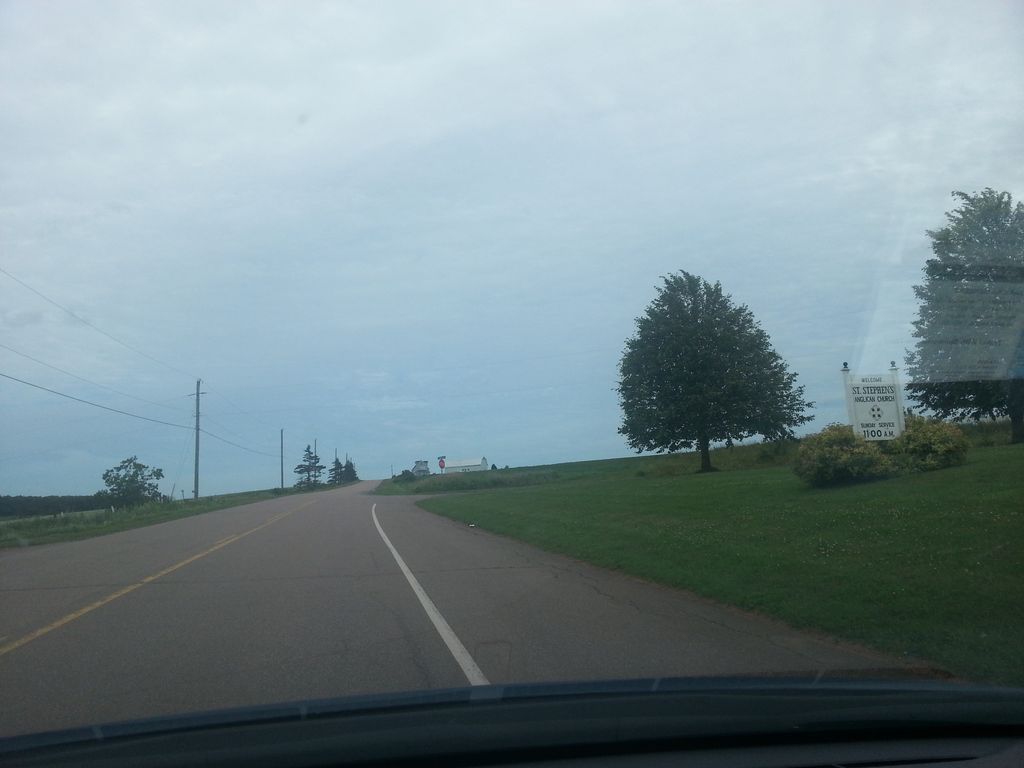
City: charlottetown